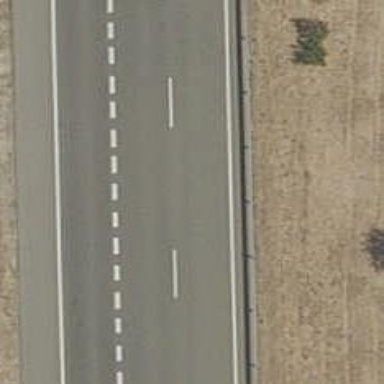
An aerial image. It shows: View of motorway.